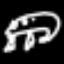
Label: frog